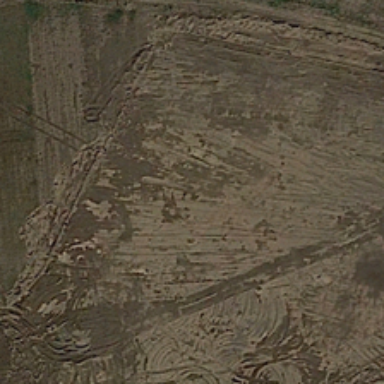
It is a piece of irregular khaki bareland .